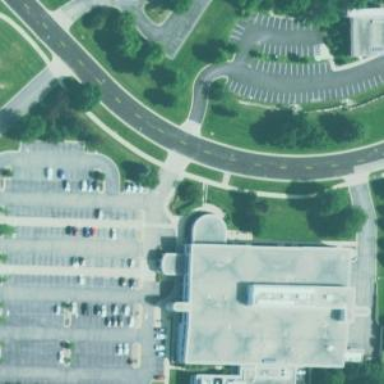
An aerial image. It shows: Clinic building offering healthcare services.